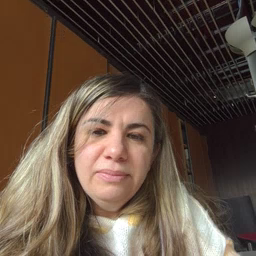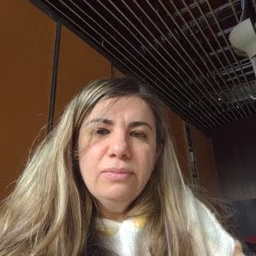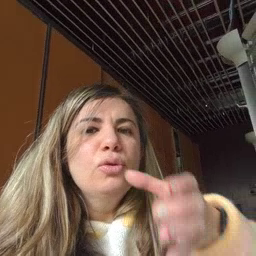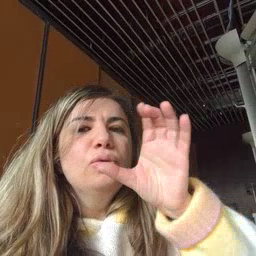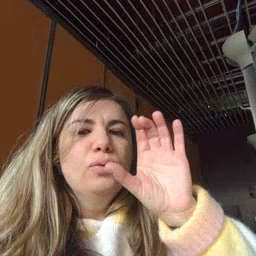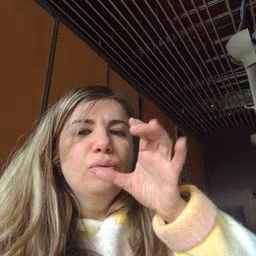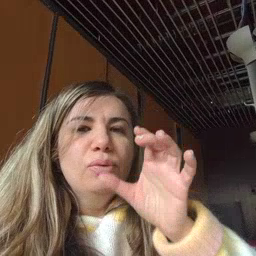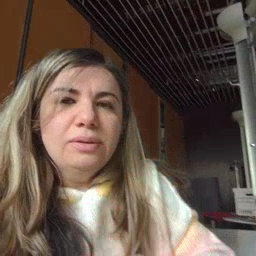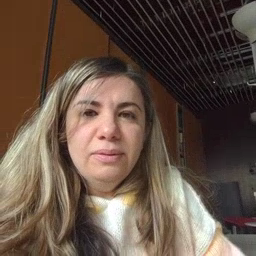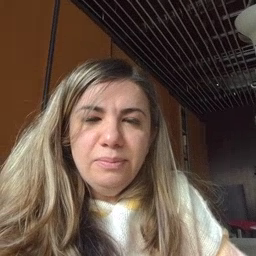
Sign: drink